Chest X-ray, PA view. Patient: 27 years old, sex M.
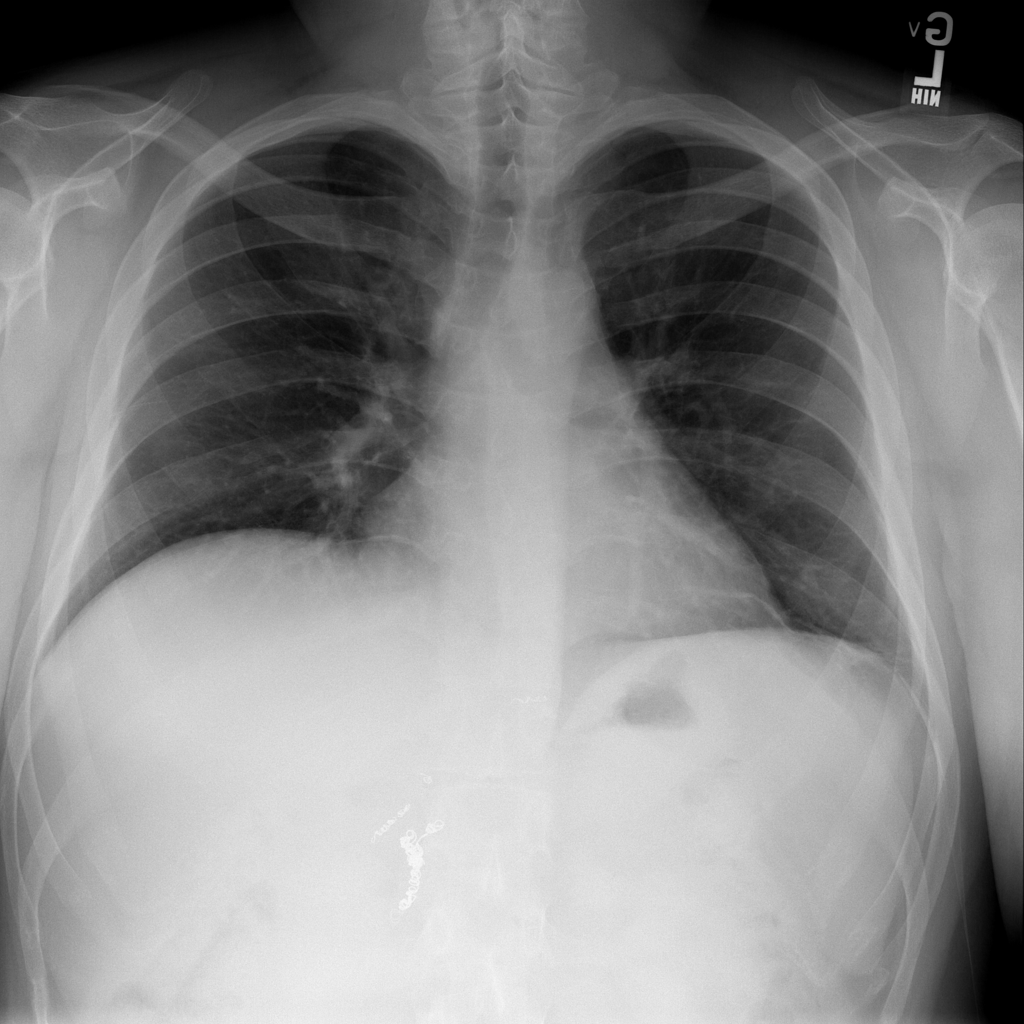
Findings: Atelectasis